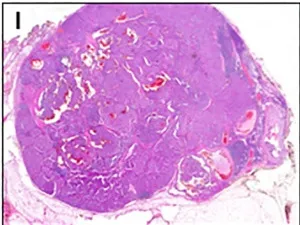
Postoperative images of the tumor mass and histological features. Lymph node metastasis (original magnification 5x).
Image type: pathology (h&e)